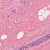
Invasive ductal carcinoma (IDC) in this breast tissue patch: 0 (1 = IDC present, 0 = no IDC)